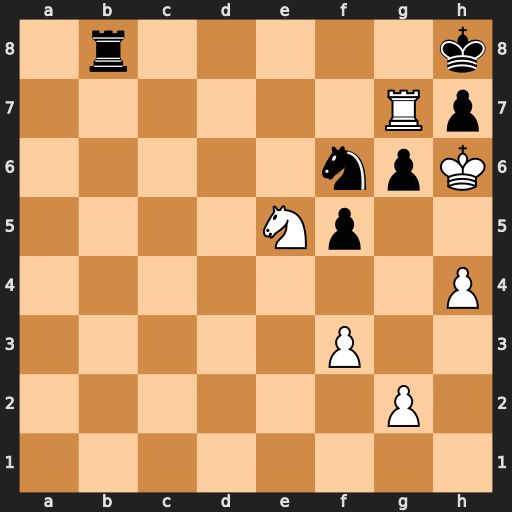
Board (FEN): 1r5k/6Rp/5npK/4Np2/7P/5P2/6P1/8
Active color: w
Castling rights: -
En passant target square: -
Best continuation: Nf7#